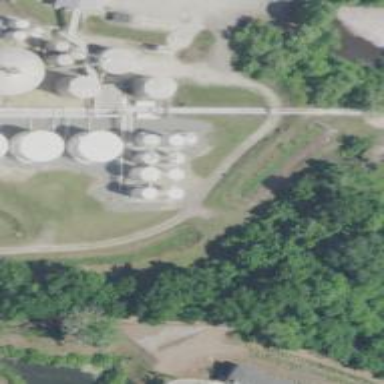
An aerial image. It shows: Storage tank that is man-made.